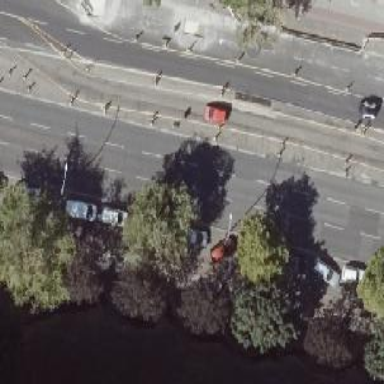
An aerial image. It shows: There is parking obstacle present.